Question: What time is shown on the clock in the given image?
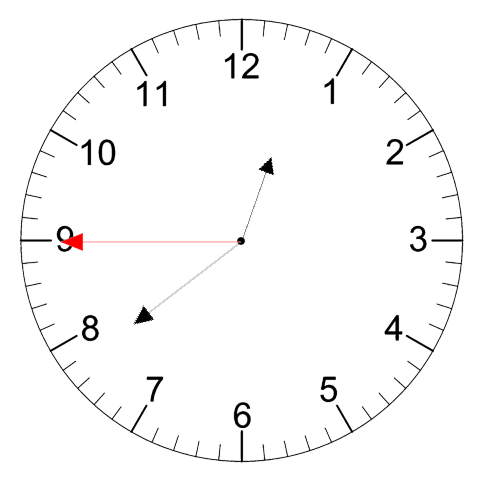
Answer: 12:38:45